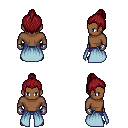
a pixel art fantasy rpg character, male body template, human, dark skin, overskirt, magenta pants, brunette short topknot hairstyle, metal gloves, four views (front, back, left, right), 2x2 character sprite sheet, small pixel art, hard edges, no anti-aliasing